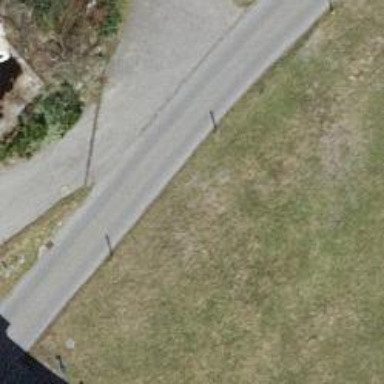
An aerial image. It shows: Driveway leading to service road.